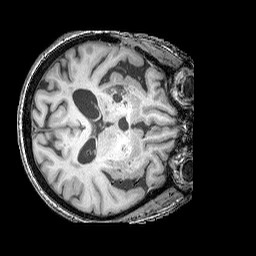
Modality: T1w
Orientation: axial
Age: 75
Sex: female
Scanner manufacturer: siemens
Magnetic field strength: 3 T
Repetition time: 2.25 s
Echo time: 0.00411 s